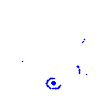
Particle: kaon